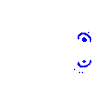
Particle: pion